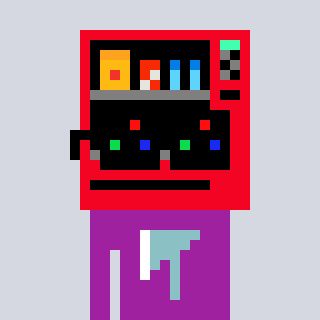
a pixel art character with square black sunglasses, a vending machine-shaped head and a magenta-colored body on a cool background